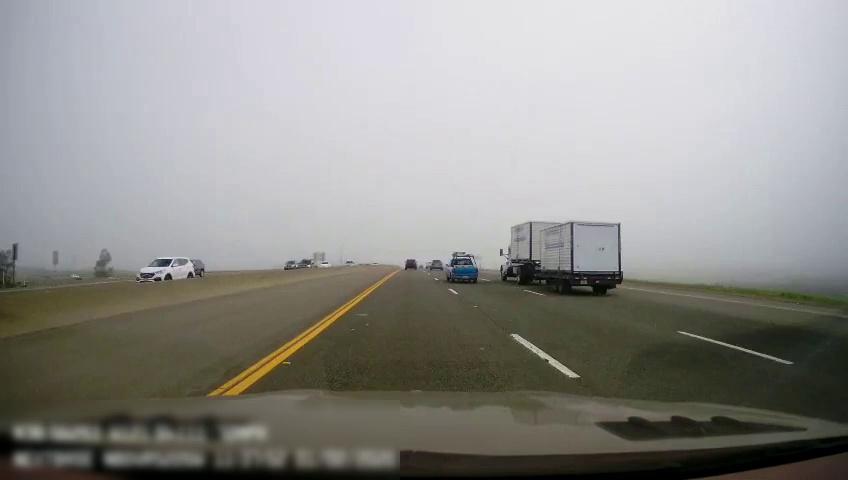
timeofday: Day
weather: Cloudy
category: Drivable Space
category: Drivable Space
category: Vehicles | Car
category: Vehicles | Car
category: Vehicles | SUV
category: Vehicles | Car
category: Vehicles | SUV
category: Vehicles | Car
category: Vehicles | SUV
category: Vehicles | Truck
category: Vehicles | Other LV
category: Vehicles | Truck
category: Vehicles | SUV
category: Lanes | Current Lane
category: Lanes | Current Lane
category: Lanes | Alternate Lane
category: Lanes | Alternate Lane
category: Lanes | Alternate Lane
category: Lanes | Opposite Lane
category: Traffic | Signs
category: Traffic | Signs
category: Traffic | Signs